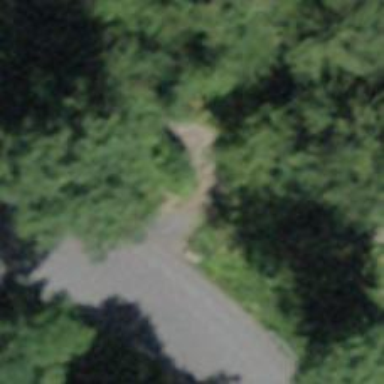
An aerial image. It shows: Bench.